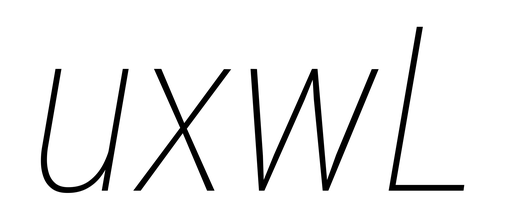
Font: Roboto-Italic_Condensed_Thin_Italic